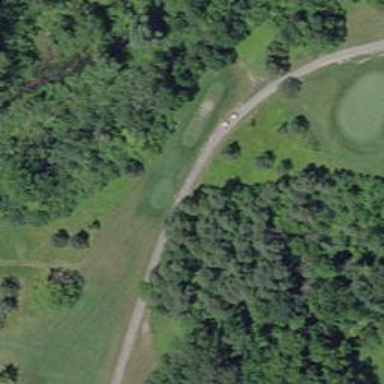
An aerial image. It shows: Service road designated as golf cart path.